Question: I'm trying to import a FAMIX JHotDraw java model using Verveinej, but no success so far.
I'm facing a FAMIX.FileIndexedAnchor not found error. As far as I understood Moose is not finding the source files, am I right? So, where should I set the root source folder?
Thanks in advance!

Adding some trace:
'''
FMMetaRepository(Object)>>error:
FMMetaRepository>>elementNamed: in Block: [ self error: 'Element ''' , aString , ''' not fou...etc...
Dictionary>>at:ifAbsent:
FMMetaRepository>>elementNamed:ifAbsent:
FMMetaRepository>>elementNamed:
FMFutureElement>>with:name:
FMFutureElement class>>with:name:
MSEImporter(FMImporter)>>beginElement:
FMMSEParser>>Element
FMMSEParser>>Document
FMMSEParser>>basicRun
FMMSEParser>>run in Block: [ :bar | ...
BlockClosure>>cull:
Job>>run in Block: [ result := block cull: self ]
BlockClosure>>on:do:
Job>>run in Block: [ ...
BlockClosure>>ensure:
Job>>run
MorphicUIManager(UIManager)>>displayProgress:from:to:during:
MorphicUIManager(UIManager)>>displayProgress:at:from:to:during:
FMMSEParser>>run
MSEImporter(FMImporter)>>run
MooseModel class>>importFrom:withMetamodel:
MooseModel class>>importFrom:
MooseModel>>importFromMSEStream:
MooseImportFromVerveineJWizard>>validateImportation
MooseImportFromVerveineJWizard>>performTerminateButtonAction in Block: [ :bar | ...
MooseCustomTask>>basicRun
MooseCustomTask(MooseTask)>>runWithProgress in Block: [ :bar | ...
BlockClosure>>cull:
'''
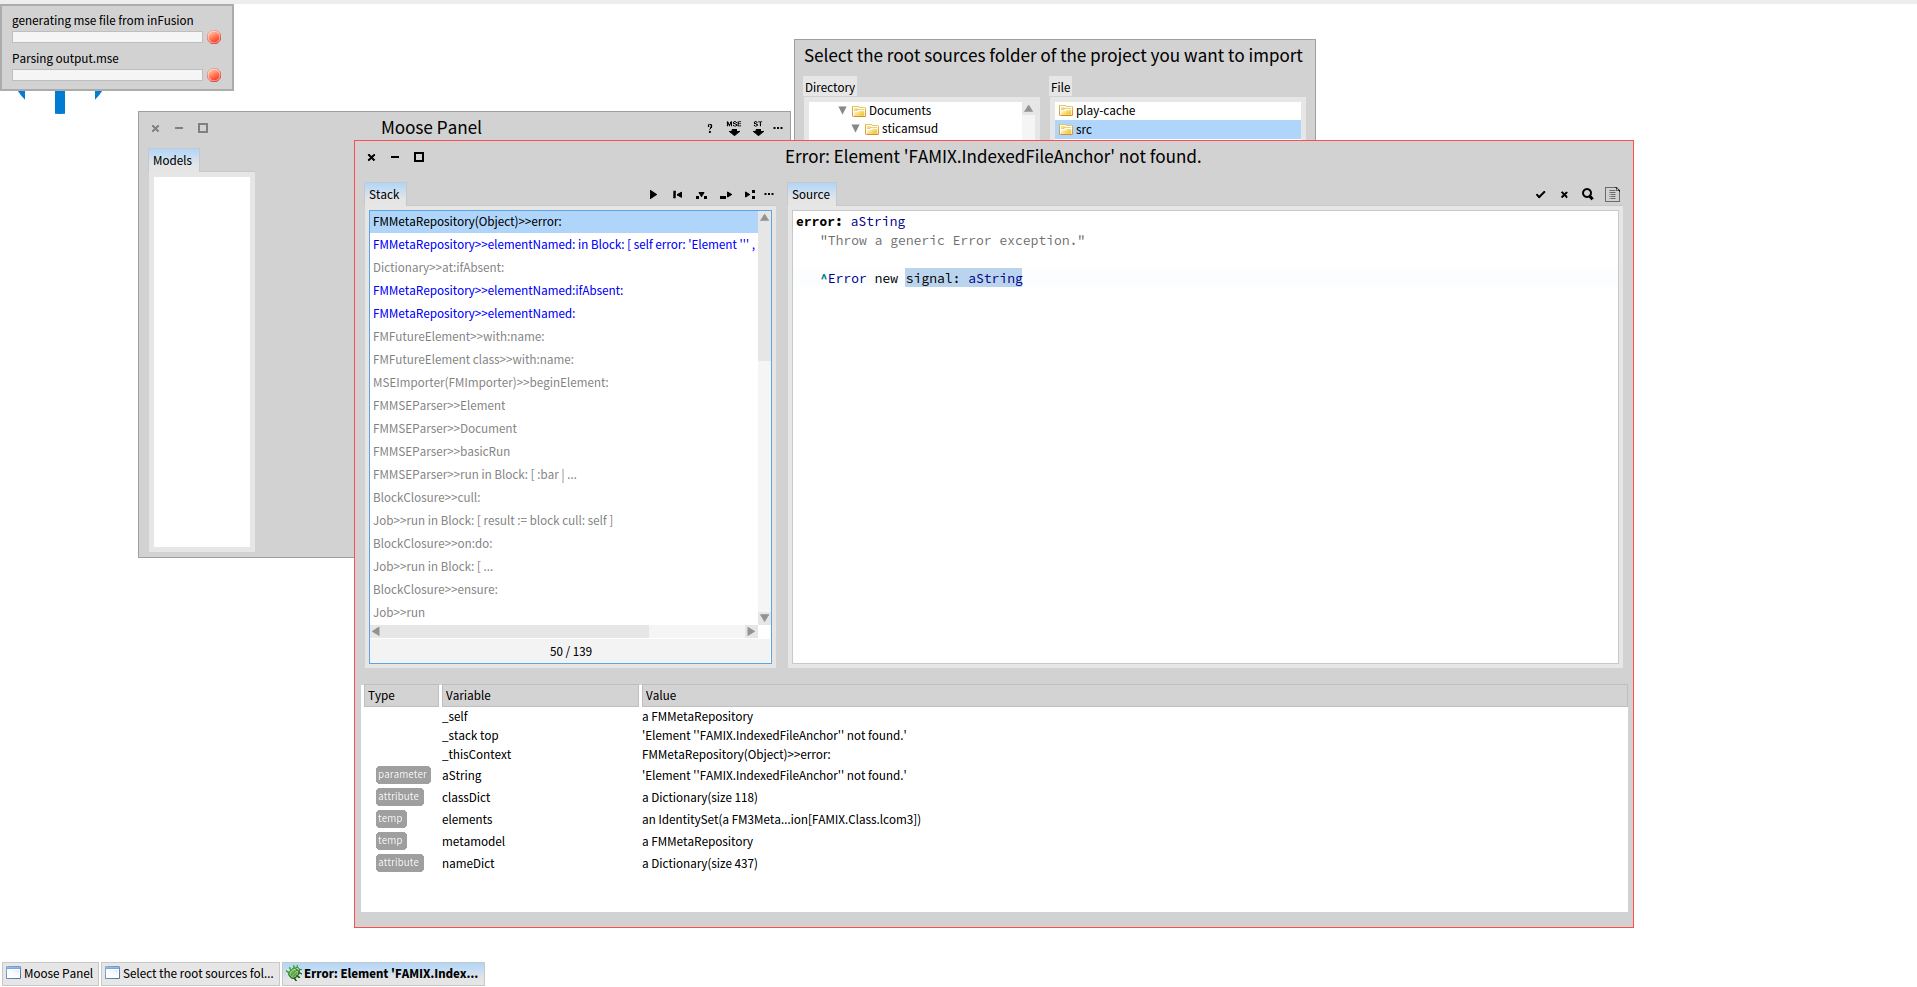
Answer: Kudos to Doru on <URL> and Max Leske for the tips above.
Turns out the problem was regarding my Moose image version which does not supports FileIndexedAnchor. So, just move to Moose 5.1 and every things begun to work!